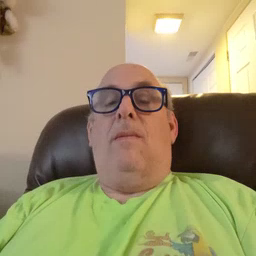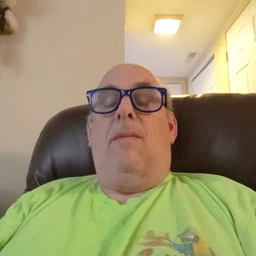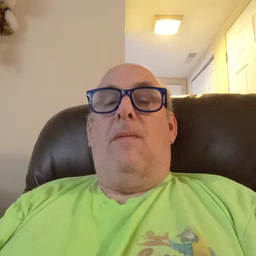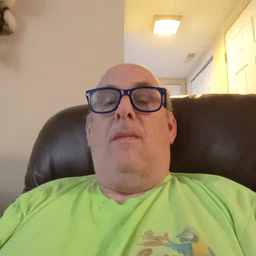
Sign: toothbrush